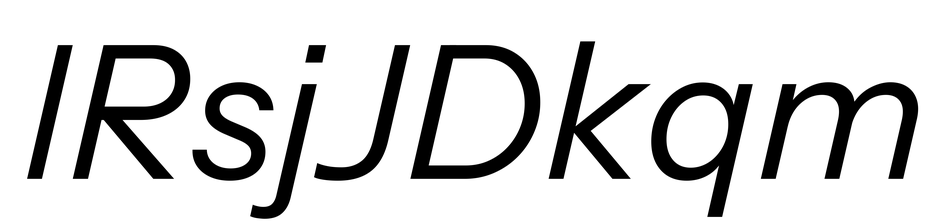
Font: InstrumentSans-Italic_Italic